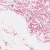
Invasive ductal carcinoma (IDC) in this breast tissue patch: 0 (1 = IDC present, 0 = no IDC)